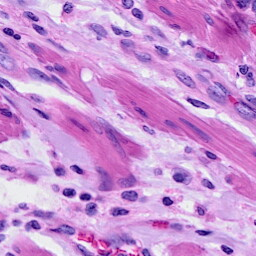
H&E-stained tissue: Ovarian